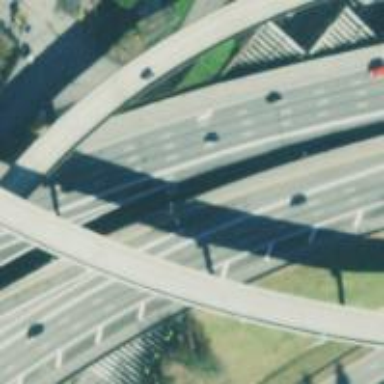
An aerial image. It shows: Motorway bridge.